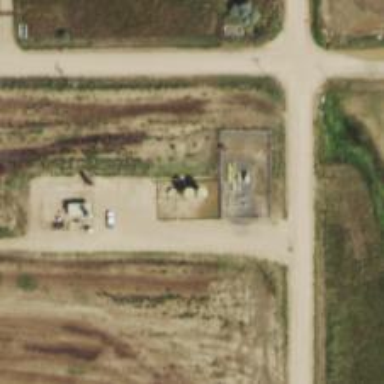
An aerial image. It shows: Storage tank that is man-made.